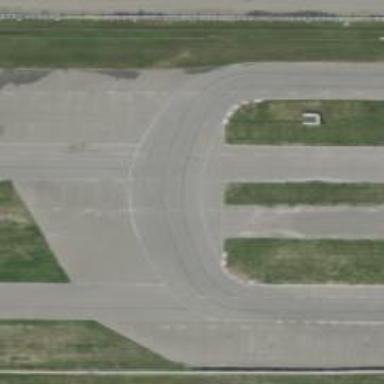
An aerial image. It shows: Raceway for motor sports.